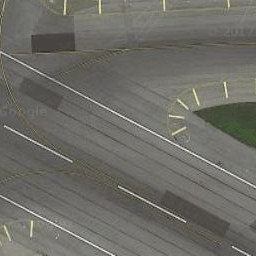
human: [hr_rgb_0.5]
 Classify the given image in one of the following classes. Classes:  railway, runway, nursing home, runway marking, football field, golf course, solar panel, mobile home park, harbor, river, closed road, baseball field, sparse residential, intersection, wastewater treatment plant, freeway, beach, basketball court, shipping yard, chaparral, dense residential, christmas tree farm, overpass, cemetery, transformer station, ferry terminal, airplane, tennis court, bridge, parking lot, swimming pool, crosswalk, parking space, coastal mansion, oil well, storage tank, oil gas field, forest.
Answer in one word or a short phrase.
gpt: runway